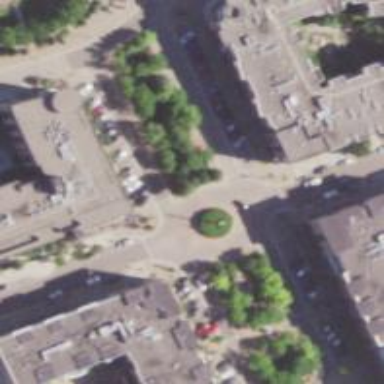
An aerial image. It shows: Roundabout on residential road.